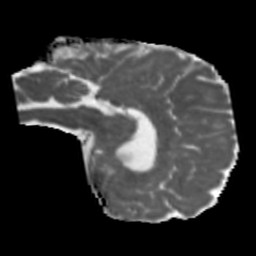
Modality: MD
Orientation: sagittal
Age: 46
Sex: male
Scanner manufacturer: siemens
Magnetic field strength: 3 T
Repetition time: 5.47 s
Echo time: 0.0854 s